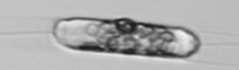
Label: Ditylum_brightwellii